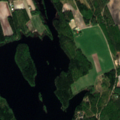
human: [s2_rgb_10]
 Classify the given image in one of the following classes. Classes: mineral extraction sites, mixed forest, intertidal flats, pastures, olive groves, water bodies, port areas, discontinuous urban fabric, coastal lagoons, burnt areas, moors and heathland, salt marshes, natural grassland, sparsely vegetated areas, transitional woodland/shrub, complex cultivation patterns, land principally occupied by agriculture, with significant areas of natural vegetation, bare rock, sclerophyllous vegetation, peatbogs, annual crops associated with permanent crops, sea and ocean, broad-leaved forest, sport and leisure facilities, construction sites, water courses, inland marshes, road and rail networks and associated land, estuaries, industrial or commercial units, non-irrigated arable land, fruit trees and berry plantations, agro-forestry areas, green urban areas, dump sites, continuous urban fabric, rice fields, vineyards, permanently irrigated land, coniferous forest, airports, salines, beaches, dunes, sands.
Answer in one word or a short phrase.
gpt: non-irrigated arable land, land principally occupied by agriculture, with significant areas of natural vegetation, coniferous forest, mixed forest, water bodies